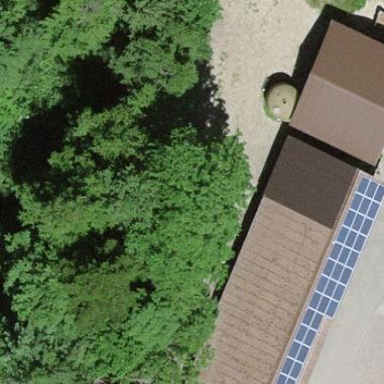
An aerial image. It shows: Shed.